Question: In particular I'm interested in the summatory. It uses 'k' two times, but using 'sum' I don't know how to obtain the index.
Considering only the summatory:
'''
summatory = sum( L(i, 1:j-1) * L(j, 1:j-1) );
'''
is obviosly wrong.
How can I do it without a for loop?

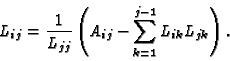
Answer: That's an inner product between an 1x(j-1) vector and a (j-1)x1 vector:
'''
krange = 1:j-1;
summatory = L(i, krange) * L(j, krange)';
'''
Your code would also have worked (now that you've fixed the syntax), if you used the element-wise product operator '.*' instead of the matrix product '*'.